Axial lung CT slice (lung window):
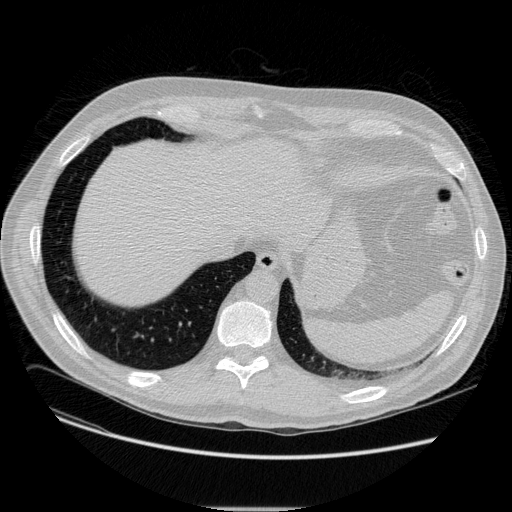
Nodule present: no